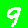
Digit: 9